Aerial crown-view tile of a tropical tree (Barro Colorado Island, Panama), acquired 20250616:
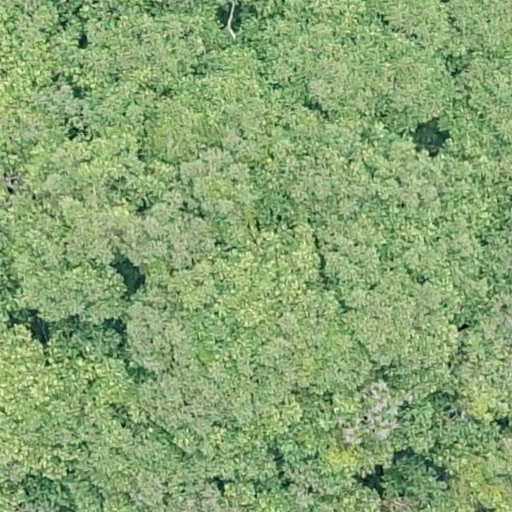
Species: Dipteryx oleifera
GBIF accepted scientific name: Dipteryx oleifera
Crown area: 730.278 m²